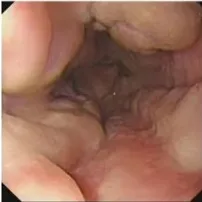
(B-F) Annual routine check-ups from 2019 to 2023 showed progressive aggravation of esophageal and gastric fundal varices.
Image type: endoscopy (gi_endoscopy)